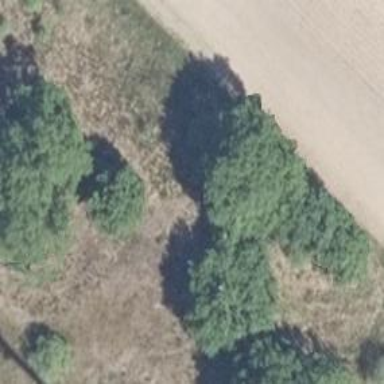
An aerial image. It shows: Deciduous broadleaved tree.